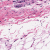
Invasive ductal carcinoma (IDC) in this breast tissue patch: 0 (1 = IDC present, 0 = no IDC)